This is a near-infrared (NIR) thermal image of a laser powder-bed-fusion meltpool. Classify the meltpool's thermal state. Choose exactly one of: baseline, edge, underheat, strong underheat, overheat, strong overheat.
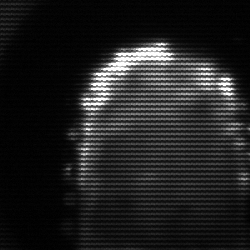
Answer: baseline